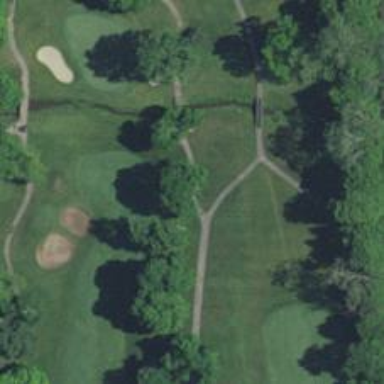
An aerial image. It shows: Pathway for golfing.